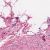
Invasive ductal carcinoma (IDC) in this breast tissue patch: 0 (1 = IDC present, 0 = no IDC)